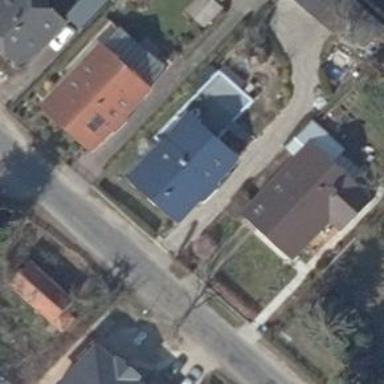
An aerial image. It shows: Detached building.